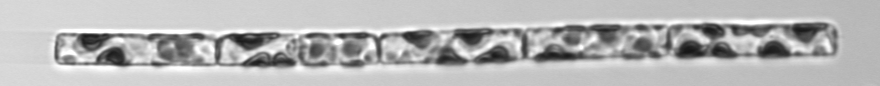
Label: Guinardia_delicatula